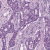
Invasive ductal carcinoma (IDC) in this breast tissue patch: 0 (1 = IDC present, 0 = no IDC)